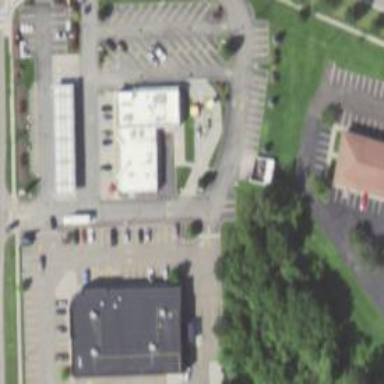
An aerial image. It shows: Convenience shop.